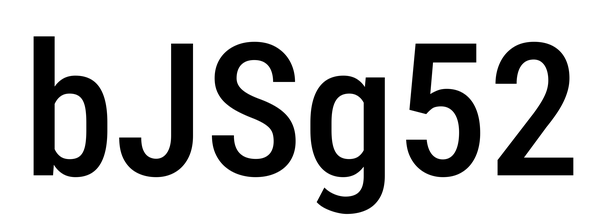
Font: Roboto_Condensed_Medium